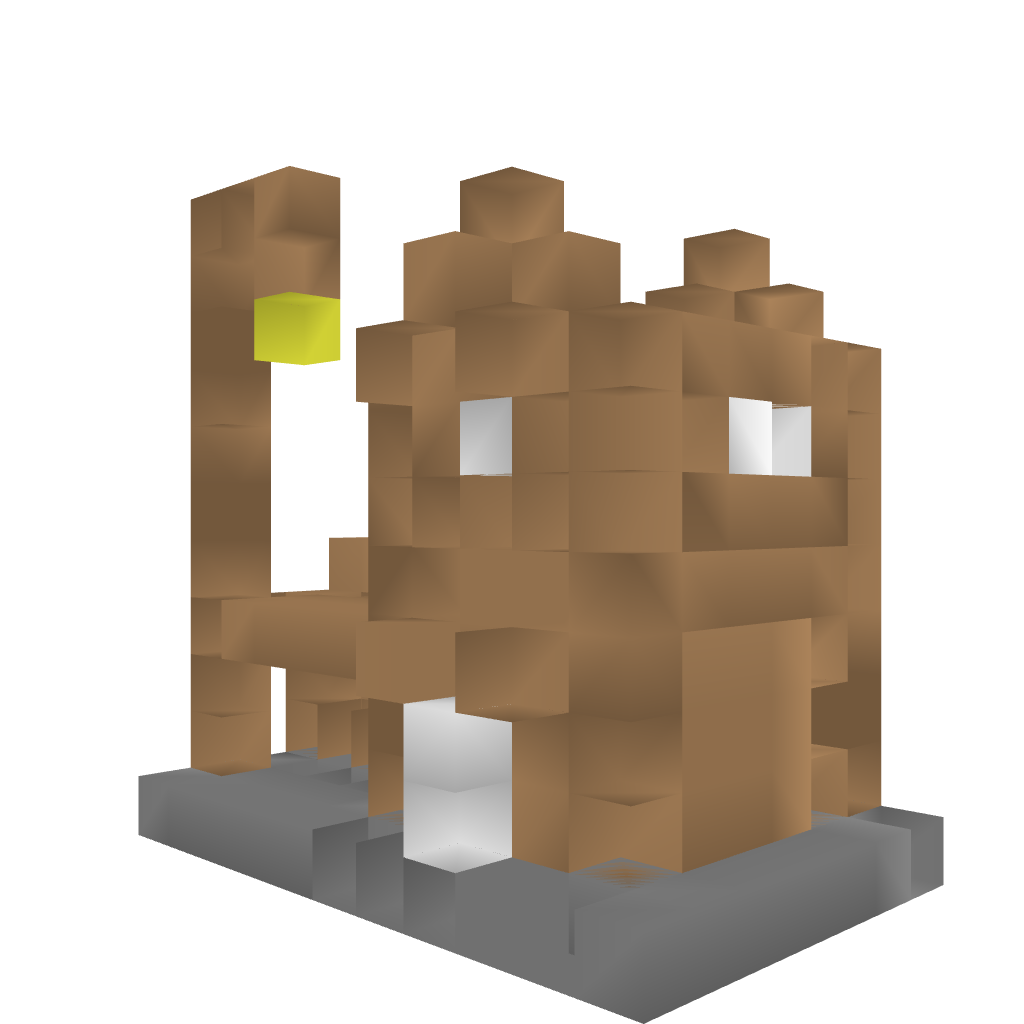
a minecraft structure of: Special Shop bad low quality